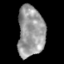
Tissue: skin
Cell type: Epithelial cells
Senescence score: 0.2855
Nuclear area (px): 1324
Mean DAPI intensity: 153.881